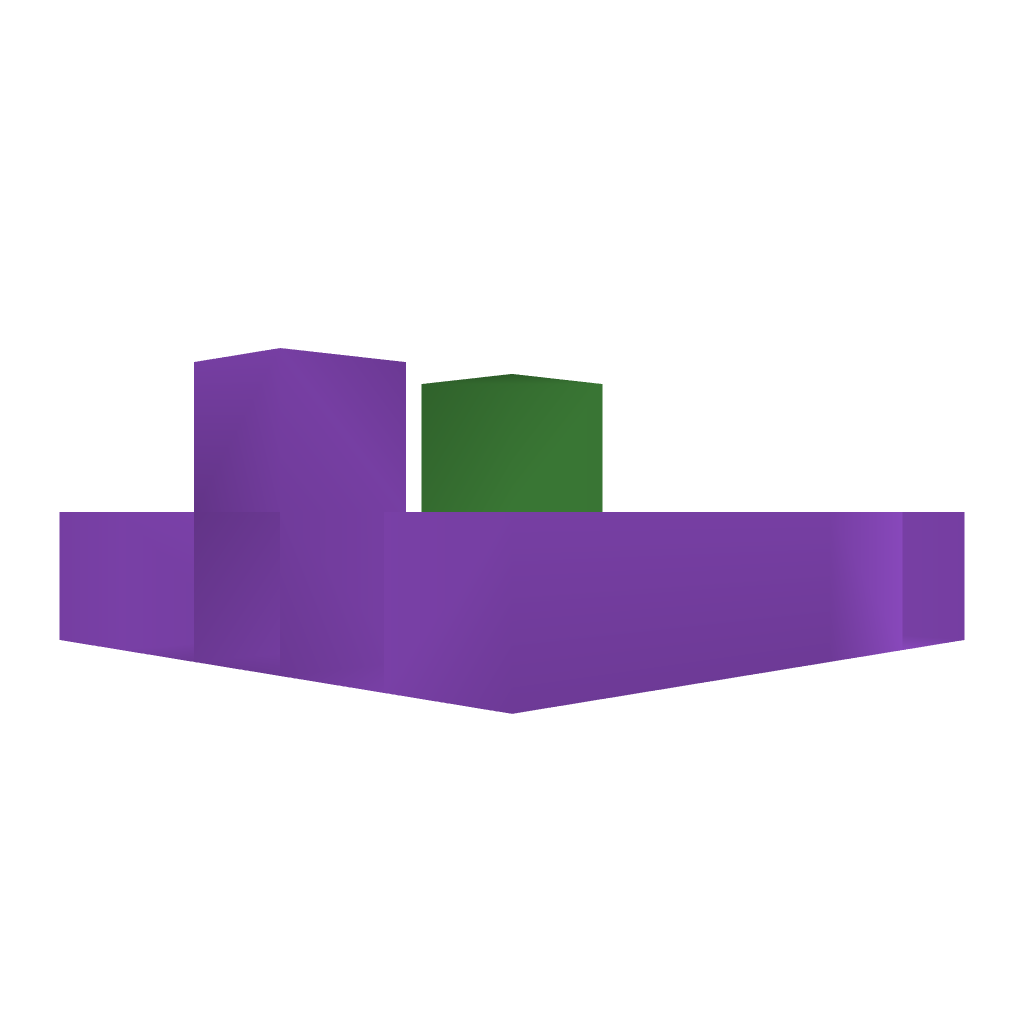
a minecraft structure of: Simple Tnt Jumper bad low quality